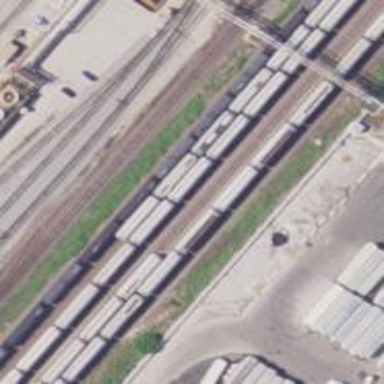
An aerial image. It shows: Railway yard used for servicing trains.